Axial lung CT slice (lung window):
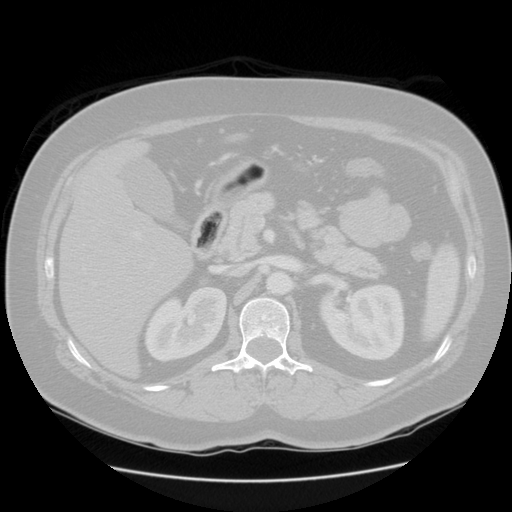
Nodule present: no